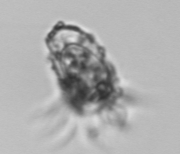
Label: Tintinnopsis